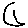
Label: moon